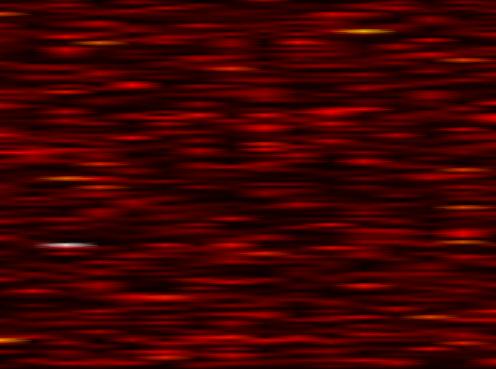
Label: OFDM